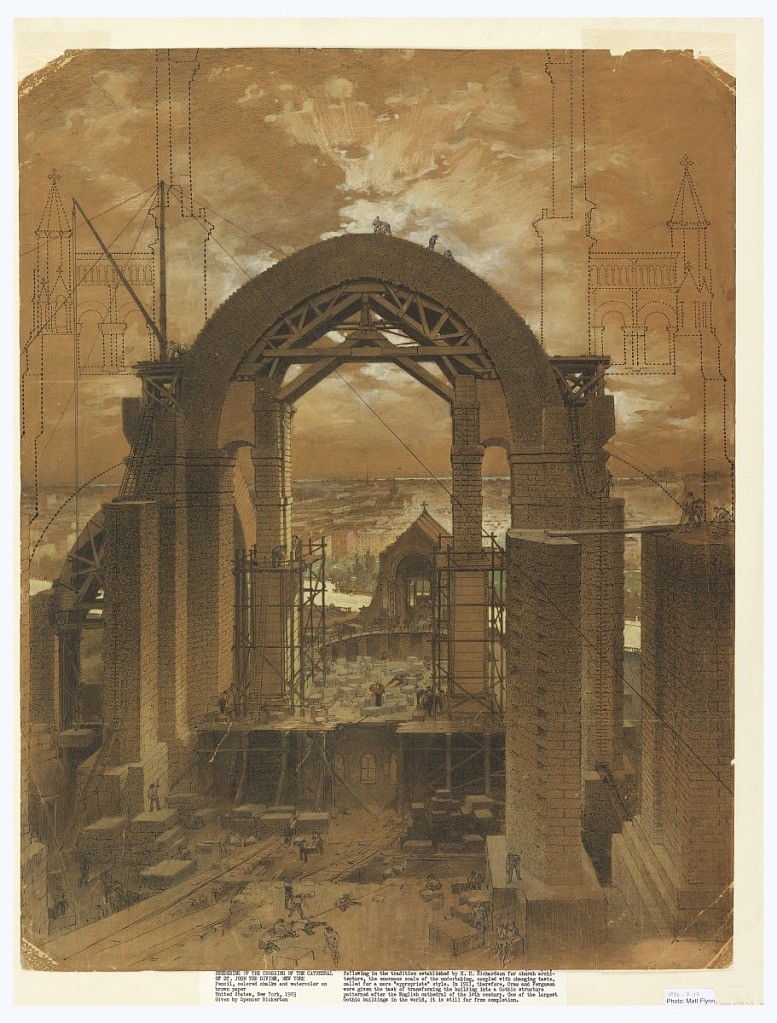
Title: Rendering of the Crossing of the Cathedral of St. John the Divine, New York, NY
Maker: Leon Dabo, American, 1868–1960
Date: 1903
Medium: Brush and watercolor, pen and black ink, color chalk, graphite on brown paper
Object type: Drawing
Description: Perspective rendering of the crossing of the Cathedral of St. John the Divine in New York, during the course of erection, with indication of the outlines of the lower portion of the tower, according to La Farge's plans.